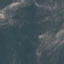
Land use / land cover class: HerbaceousVegetation